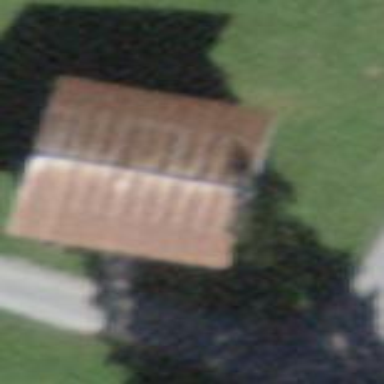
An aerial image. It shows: Barn.